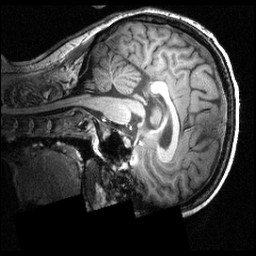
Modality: T1w
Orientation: sagittal
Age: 26
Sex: female
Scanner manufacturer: siemens
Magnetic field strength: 3.951 T
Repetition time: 1.5 s
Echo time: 0.00335 s